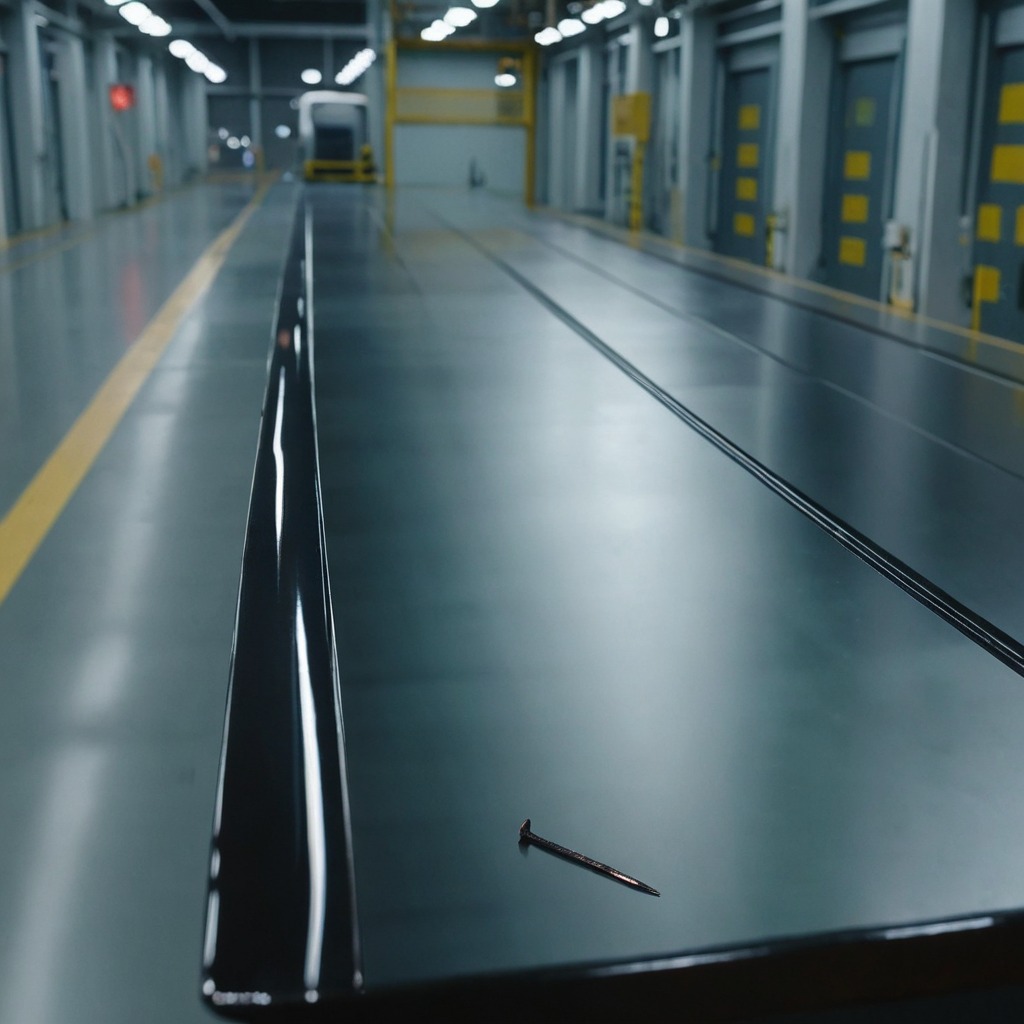
An iron nail is lying on a high-gloss table in a ship maintenance bay industrial lighting.